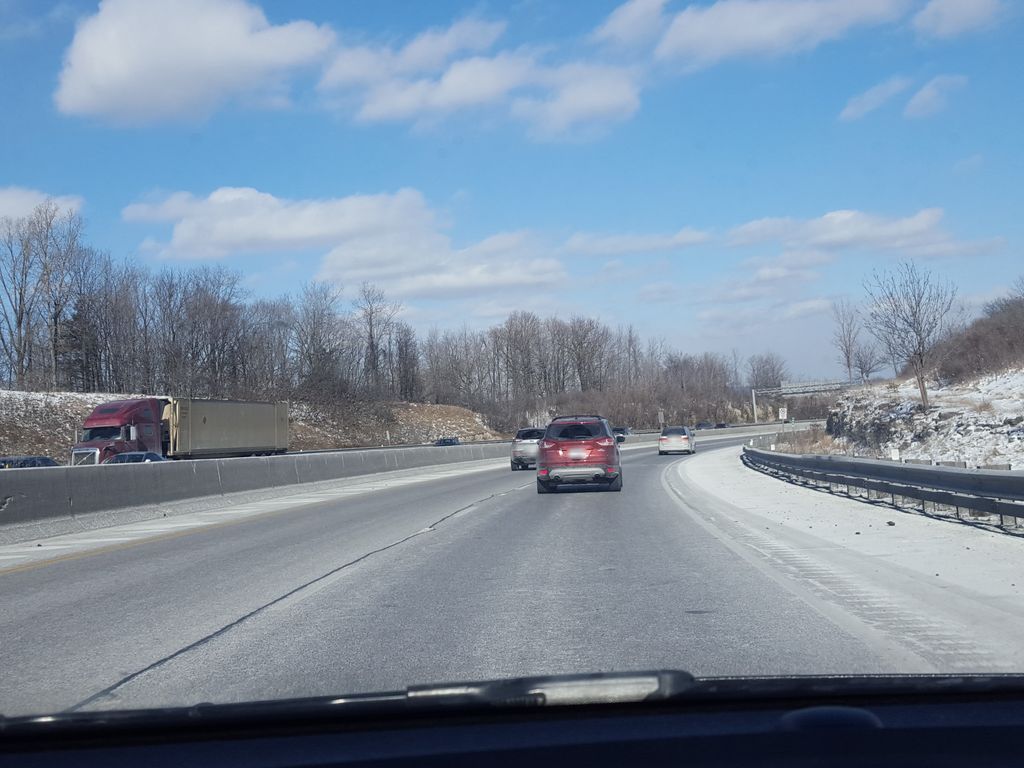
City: hamilton